An envelope spectrum derived from a bearing vibration measurement is shown; the reference markers locate BPFO, BPFI, BSF and FTF for this bearing geometry and shaft speed. What is the most likely bearing condition (normal, inner_race, outer_race, ball)?
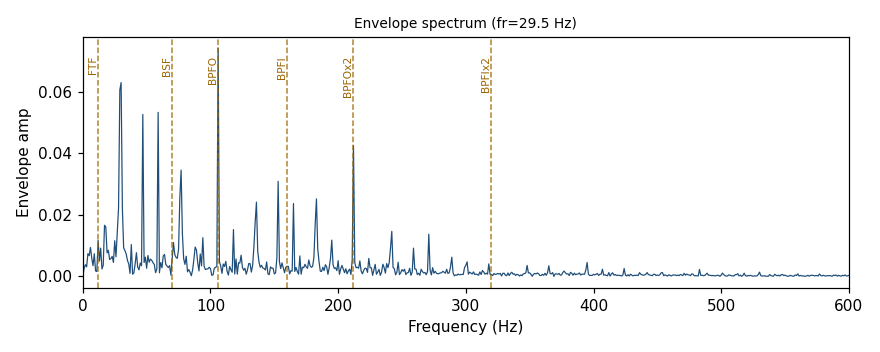
Answer: outer_race